Question: I've just added CsvHelper to my project via Nuget.
Looking on the CsvHelper wiki page here: <URL>, it says CsvHelper exposes a WriteRecords method.
Where did it go? I can't find it in the assembly.

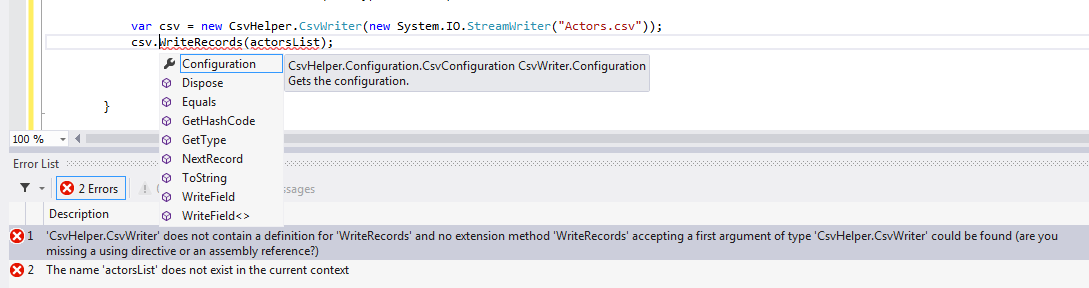
Answer: The reason this happened is more than likely NuGet was selecting the wrong version of CsvHelper. Like others have commented, your project probably has the .NET 2.0 build of CsvHelper, even though your project is a 4.5 project.
There was/is (seems to come back) a bug in NuGet where it will select the full .NET version of a library instead of the client profile version, even if the client profile version is a higher version, or matching version in your case.
In CsvHelper, the .NET 2.0 build is a full version because there is no client profile available. All the other versions are client profile builds.
The solution here is to upgrade your NuGet and hope they have it fixed. If NuGet chooses the wrong one, you can manually remove the reference, and choose the correct one in the correct folder of the NuGet packages instead.
A lot of people have reported this issue, unfortunately there is nothing I can do to change it; as far as I understand. I filed a bug with NuGet and it was fixed, but some people are reporting that it happens on later versions of NuGet; though I haven't experienced this my self.
This is the fixed NuGet bug. <URL>